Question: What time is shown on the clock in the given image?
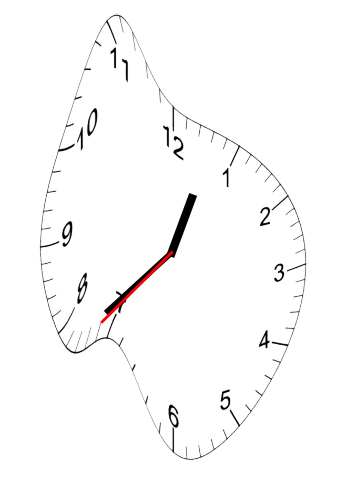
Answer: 12:37:37